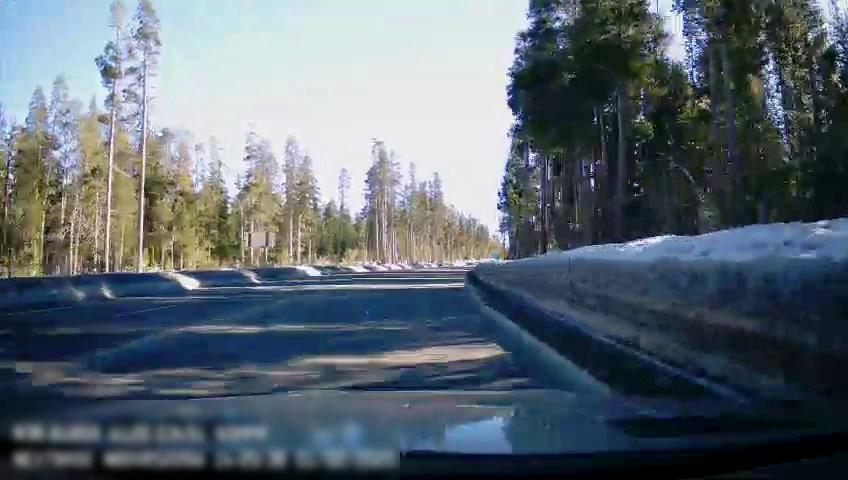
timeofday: Day
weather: Snowy
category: Drivable Space